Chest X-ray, PA view. Patient: 68 years old, sex F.
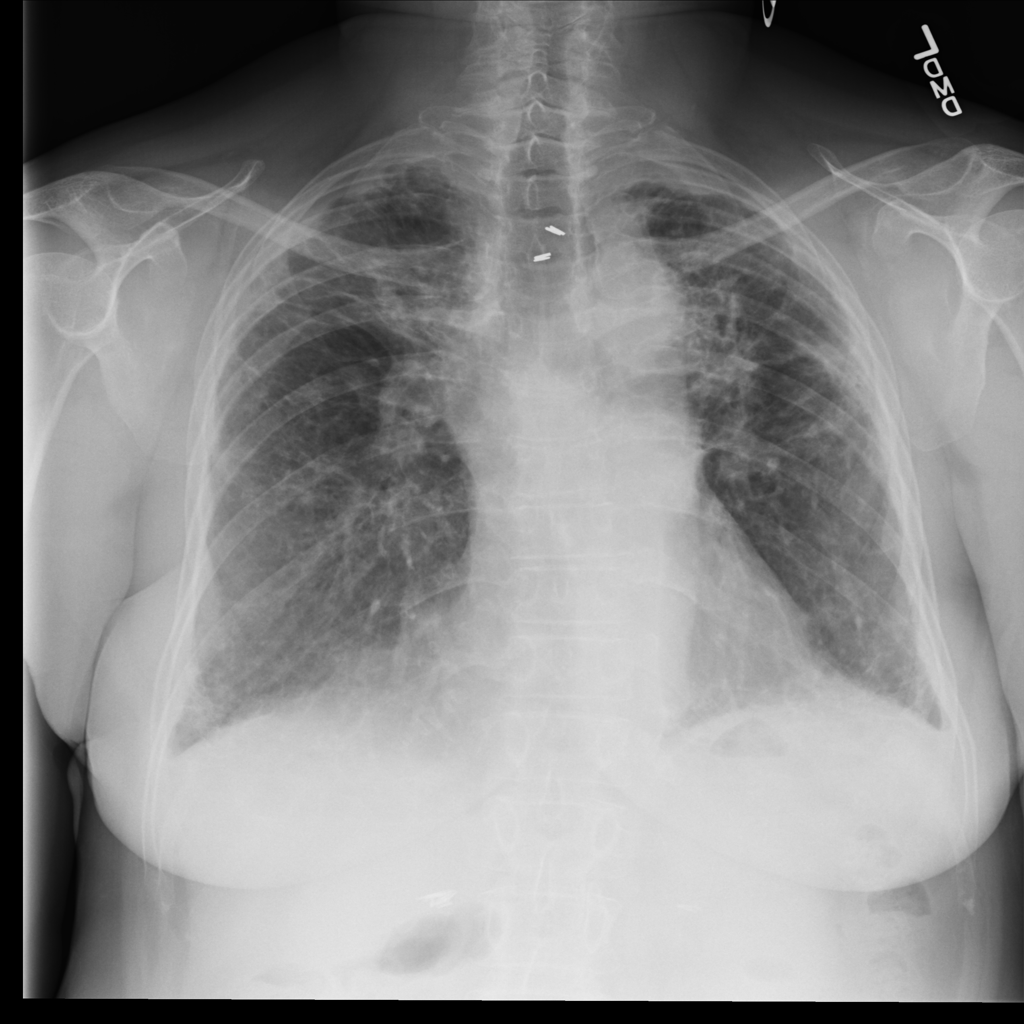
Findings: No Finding